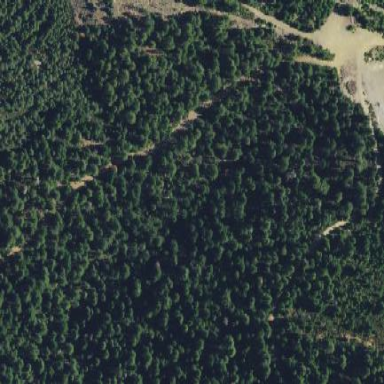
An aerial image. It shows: Forest area.